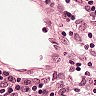
Metastatic tissue present: no